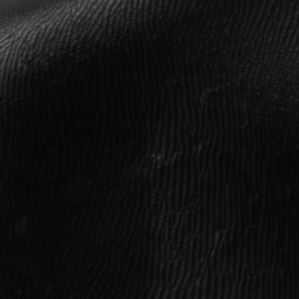
Label: frost